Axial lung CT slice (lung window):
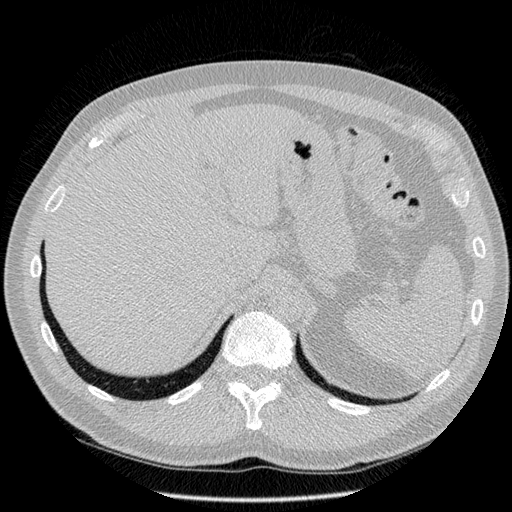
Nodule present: no